Field crop: maize
Growth stage: 2
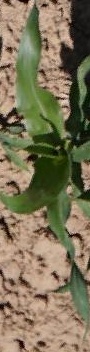
Species: maize